Question:
I have created this, as you can see the colorbar is very thin, is there anyway of increasing the width of the colorbar without increasing the height
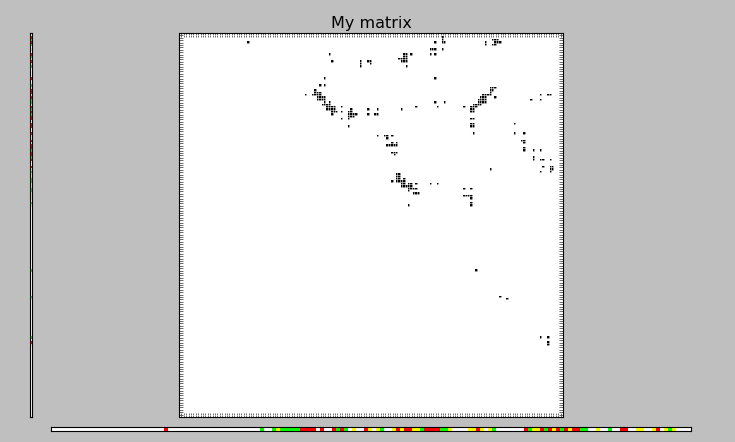
Answer: You need to get hold of the axes of the colorbar.
Assuming you hold a reference to the colorbar in 'cbar' you get to the axes via 'cbar.ax'.
You can control the ratio of the with 'ax.set_aspect(number)'. This will rescale the axes to match this ratio, but which way the rescaling is performed is not fully understood by me:
I might increase / decrease this number gradually in small steps and the axes would shrink / extent in one dimension to match the ratio accordingly. But at some point the behavior changes and further increase / decrease yields extension / shrinkage in the other dimension.
The documentation for <URL> says:
> a circle will be stretched such that the height is num times the
width. aspect=1 is the same as aspect='equal'
If you want to avoid this hassle completely you set 'ax.set_aspect('auto')' and afterwards set the exact position of the axes explicitly with
'''
ax.set_position((left, bottom, width, height))
'''
The units are relative to the figure canvas and stretch from '0' to '1' with '0,0' being the bottom left corner of the canvas.
Example: 'set_position((0.1, 0.2, 0.4, 0.6))' will position the axes bottom left edge at '(0.1, 0.2)' and the top right edge at '(0.1 + 0.4, 0.2 + 0.6)'